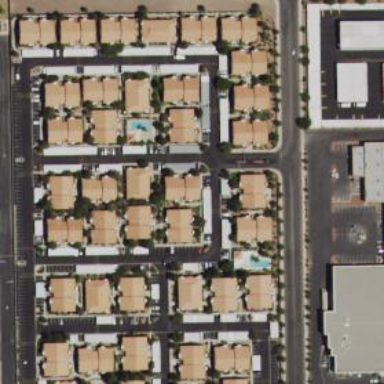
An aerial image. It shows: Condominium in residential area.